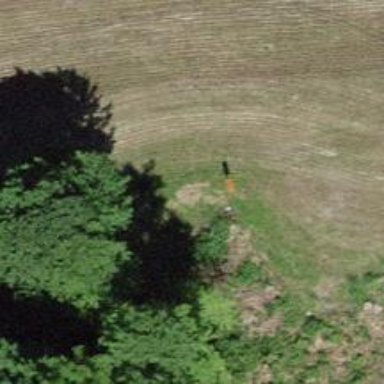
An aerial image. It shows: Aerial marker.